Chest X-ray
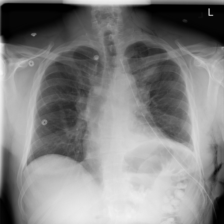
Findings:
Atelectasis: negative
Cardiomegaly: negative
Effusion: negative
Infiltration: negative
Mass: negative
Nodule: positive
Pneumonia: negative
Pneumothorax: positive
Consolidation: negative
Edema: negative
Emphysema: negative
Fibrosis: negative
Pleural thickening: negative
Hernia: negative